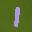
Label: 1